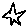
Label: star